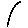
Label: moon